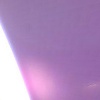
Label: sunburn